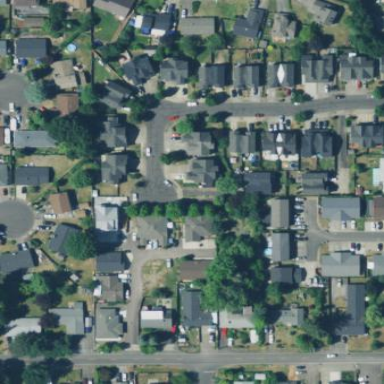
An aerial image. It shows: Residential area in rural setting.